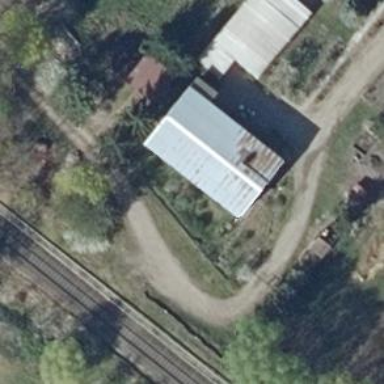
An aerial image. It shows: Detached building.